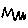
Label: zigzag